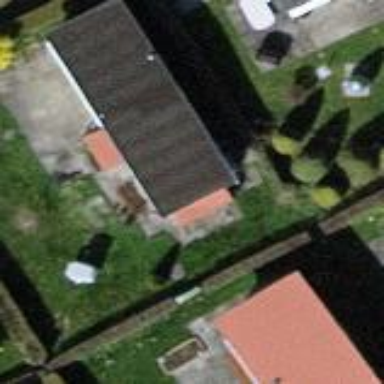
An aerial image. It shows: Static caravan.